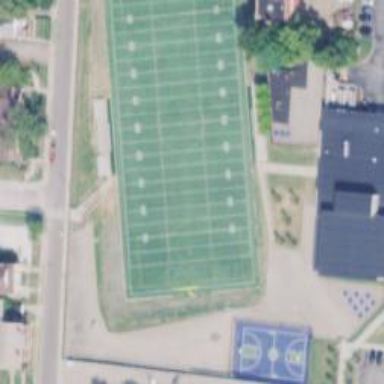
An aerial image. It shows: American football pitch for leisure and sport activities.